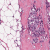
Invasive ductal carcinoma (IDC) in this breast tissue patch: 1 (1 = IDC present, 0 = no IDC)